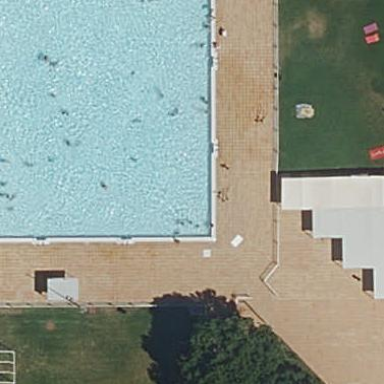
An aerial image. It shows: Swimming pool area designated for leisure and sports activities.